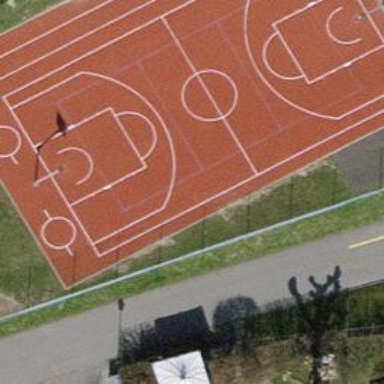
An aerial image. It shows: Tartan basketball court on the leisure land pitch.